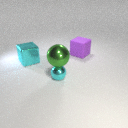
small cyan metal sphere to the left of large purple rubber cube